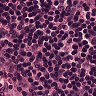
Metastatic tissue present: no